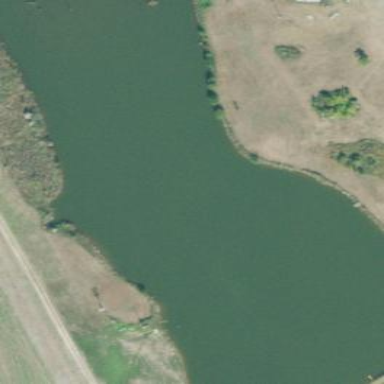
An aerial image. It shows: Reservoir of natural water.